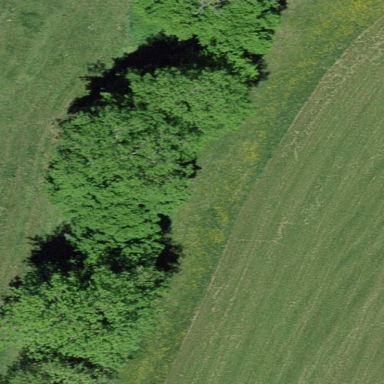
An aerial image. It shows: Forest area.